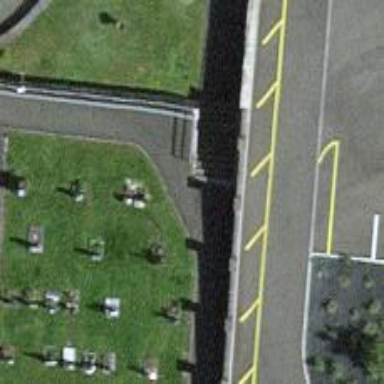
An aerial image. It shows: Set of steps on the road.